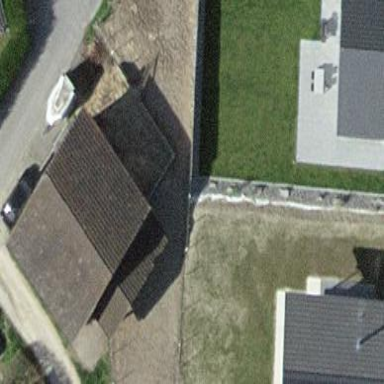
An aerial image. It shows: Farm auxiliary building.